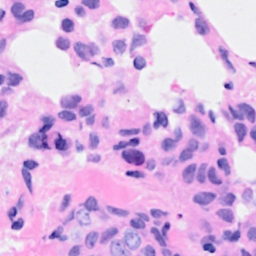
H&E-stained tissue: Breast